Field crop: tomato
Growth stage: 1
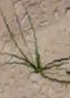
Species: cyperus